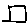
Label: square